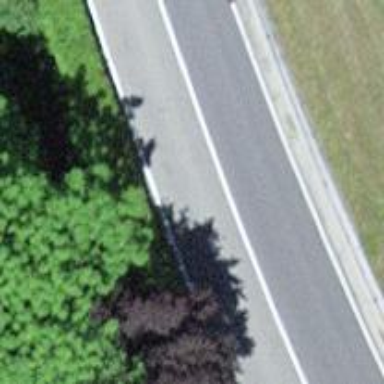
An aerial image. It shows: Primary road with asphalt surface.